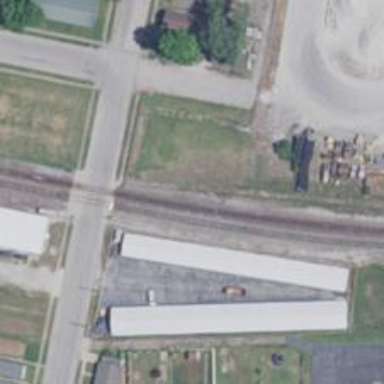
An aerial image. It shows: Railway siding for service.